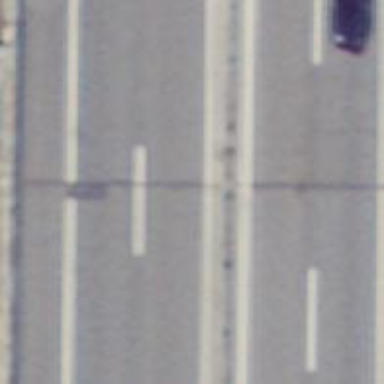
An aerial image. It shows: Motorway.